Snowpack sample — Rabbit Ears Pass, Jackson County, Colorado, USA (12/17/25, 1:08 PM MST)
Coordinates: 40.387, -106.625
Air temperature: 34 °F
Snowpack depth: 46 cm
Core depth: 40 cm
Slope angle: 6°, slope face: 165°
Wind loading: medium
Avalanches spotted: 0
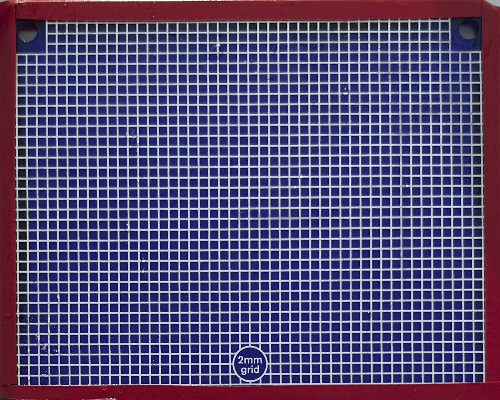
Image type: profile
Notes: No avalanches spotted nearby, although collected in a meadowy area with minimal risk on this face of the pass.